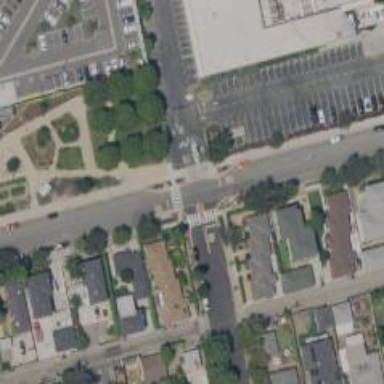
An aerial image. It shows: Marked footway crossing with zebra markings.